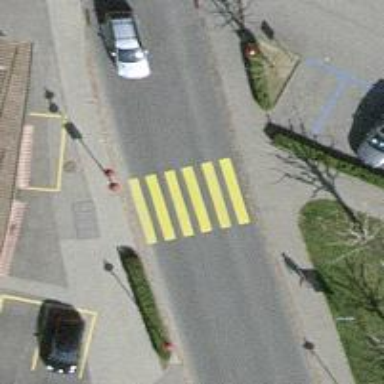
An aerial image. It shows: Marked zebra crossing on the road.